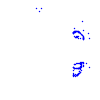
Particle: kaon